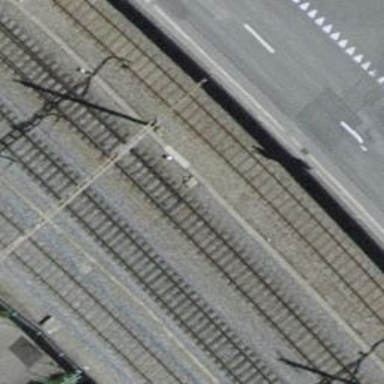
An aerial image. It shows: Railway switch.